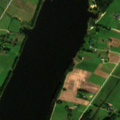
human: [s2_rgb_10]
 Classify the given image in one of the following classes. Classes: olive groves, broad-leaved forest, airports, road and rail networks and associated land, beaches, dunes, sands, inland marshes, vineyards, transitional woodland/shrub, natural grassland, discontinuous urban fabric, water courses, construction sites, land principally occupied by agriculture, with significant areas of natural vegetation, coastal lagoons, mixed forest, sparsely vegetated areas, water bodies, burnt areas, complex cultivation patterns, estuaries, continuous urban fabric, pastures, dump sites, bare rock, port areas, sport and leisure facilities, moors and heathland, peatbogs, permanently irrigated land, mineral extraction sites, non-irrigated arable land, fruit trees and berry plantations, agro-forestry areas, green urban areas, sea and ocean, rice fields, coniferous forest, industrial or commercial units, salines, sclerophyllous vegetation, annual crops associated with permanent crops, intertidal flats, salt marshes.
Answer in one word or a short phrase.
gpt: discontinuous urban fabric, non-irrigated arable land, complex cultivation patterns, broad-leaved forest, water bodies